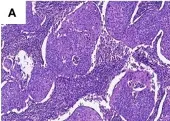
Pathologic findings: (A) Hematoxylin and eosin (HE) staining of the nonkeratinizing SCC of the cervix.
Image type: pathology (h&e)